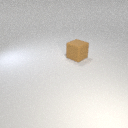
large brown rubber cube